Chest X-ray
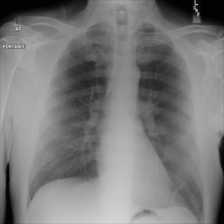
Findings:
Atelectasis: negative
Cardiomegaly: negative
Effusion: negative
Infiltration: negative
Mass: negative
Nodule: negative
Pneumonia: negative
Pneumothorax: negative
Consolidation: negative
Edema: negative
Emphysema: negative
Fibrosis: negative
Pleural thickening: negative
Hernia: negative